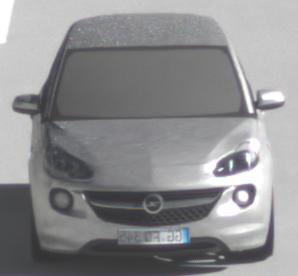
Make: Opel
Model: ADAM 1.2
Detailed model: ADAM
Model produced from: 2013/01
Model produced until: 2014/11
Doors: 3
Color: white
Road condition: dry road
Daytime: morning or afternoon
Contrast: high contrast